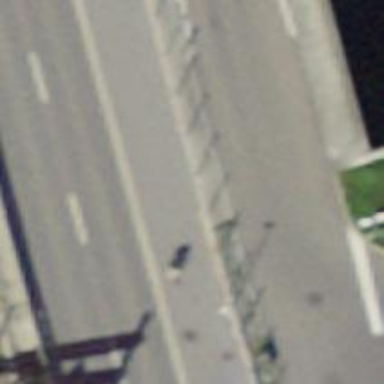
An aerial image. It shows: Cycleway bridge with asphalt surface.